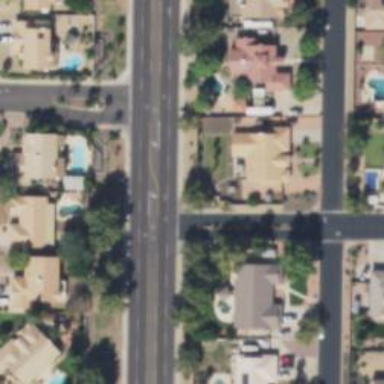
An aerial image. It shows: Secondary road with asphalt surface.